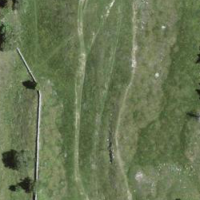
EUNIS habitat code: 23
Species observed at this site:
Dactylorhiza maculata
Silene dioica
Primula veris